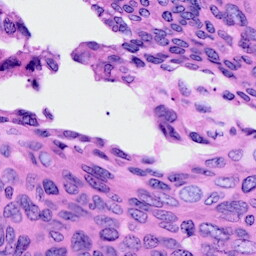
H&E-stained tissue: Cervix